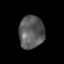
Tissue: prostate
Cell type: T cells
Senescence score: 0.3194
Nuclear area (px): 807
Mean DAPI intensity: 90.67